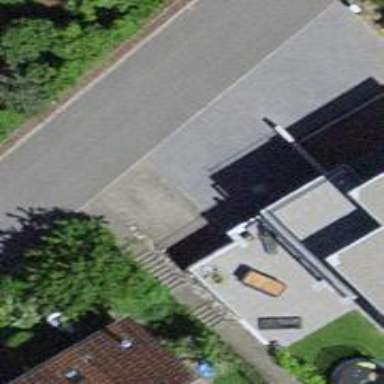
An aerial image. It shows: Parking entrance.